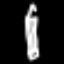
Label: pencil